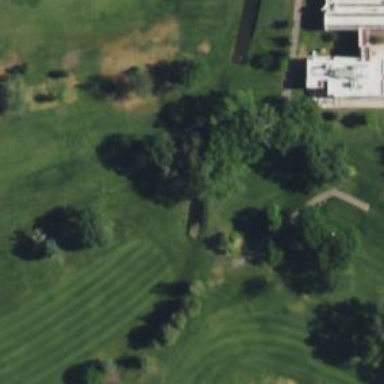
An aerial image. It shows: View of golf hole.